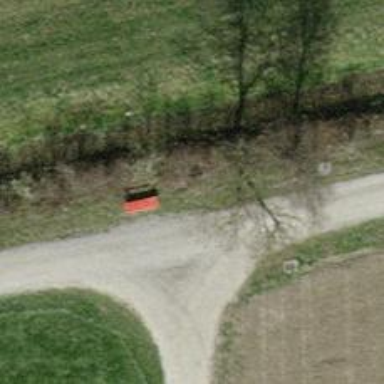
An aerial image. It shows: Red bench.